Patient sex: M
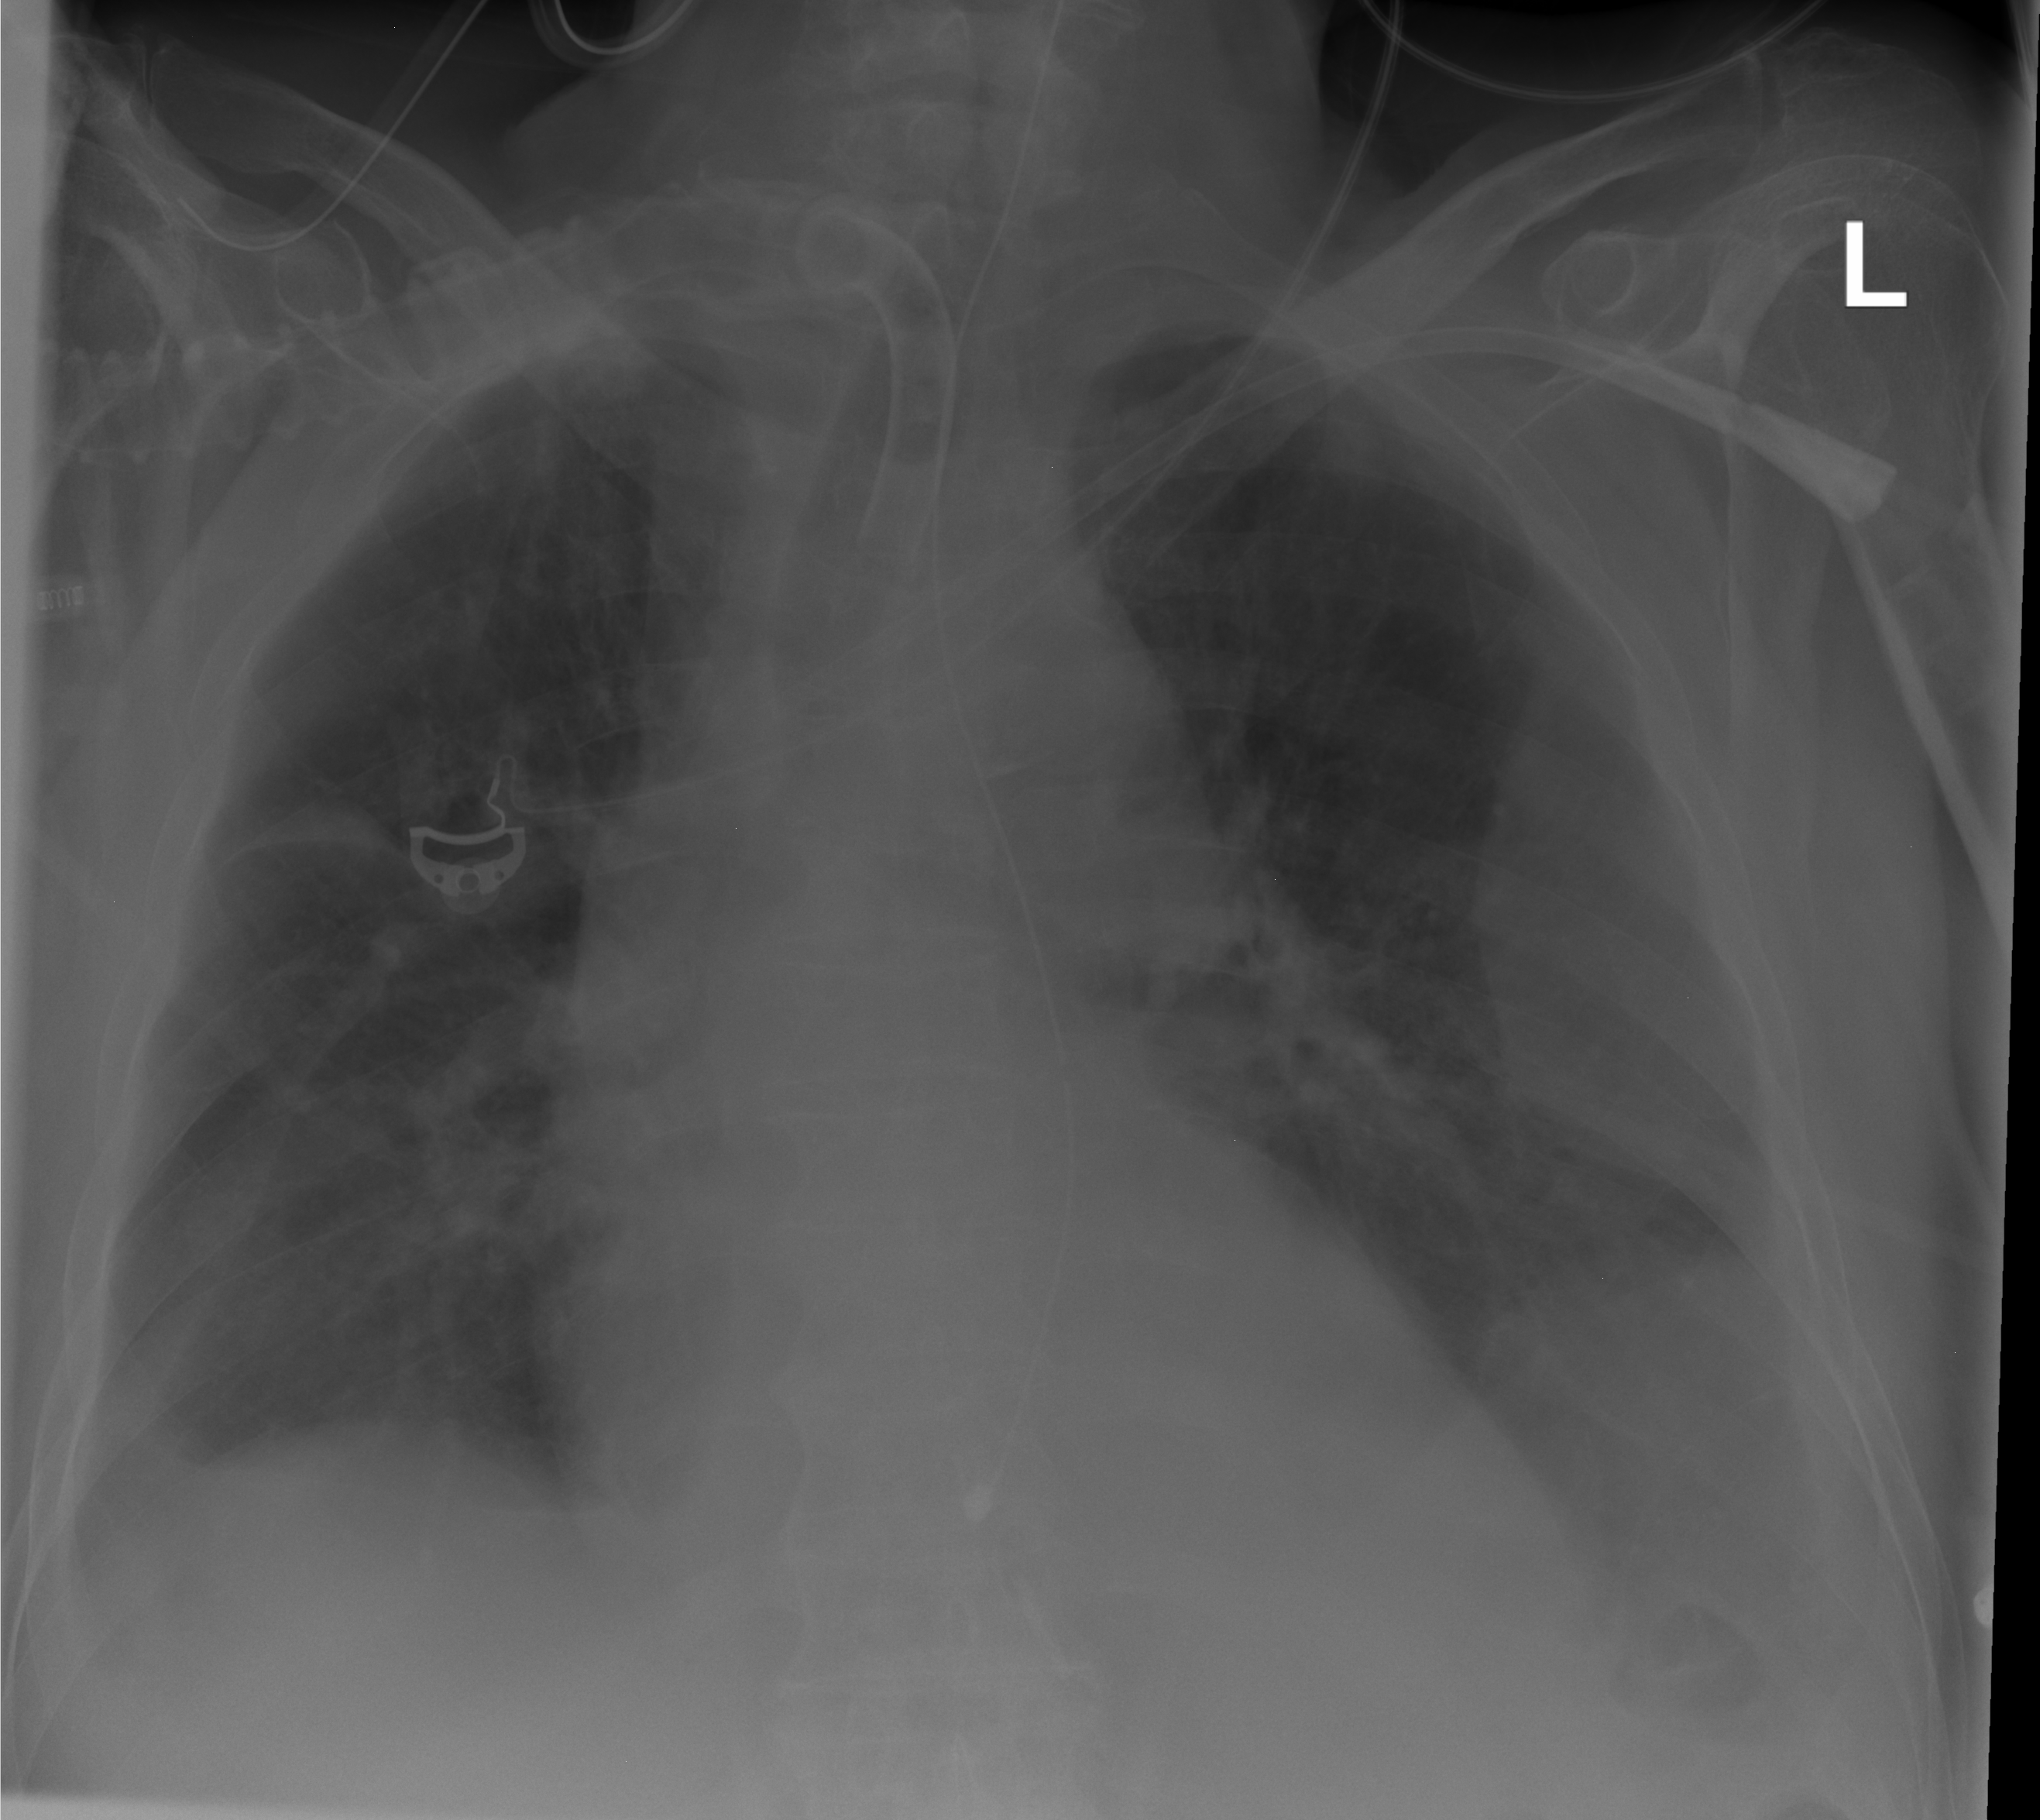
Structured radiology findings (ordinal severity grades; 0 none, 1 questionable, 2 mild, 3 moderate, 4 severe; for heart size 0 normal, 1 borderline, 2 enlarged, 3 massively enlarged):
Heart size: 2
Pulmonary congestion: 2
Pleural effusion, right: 2
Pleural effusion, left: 2
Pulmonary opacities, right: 0
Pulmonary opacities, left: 0
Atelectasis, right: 2
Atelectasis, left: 0